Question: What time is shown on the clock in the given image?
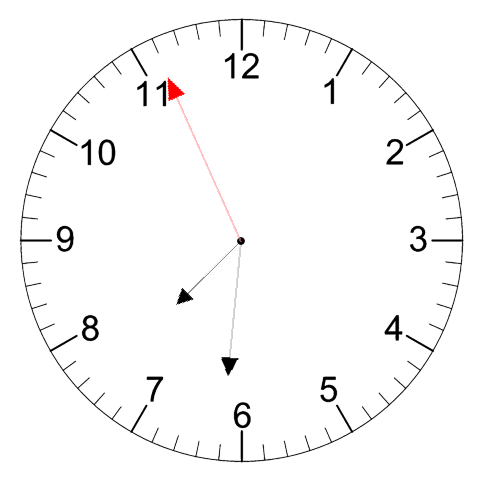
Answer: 07:30:56